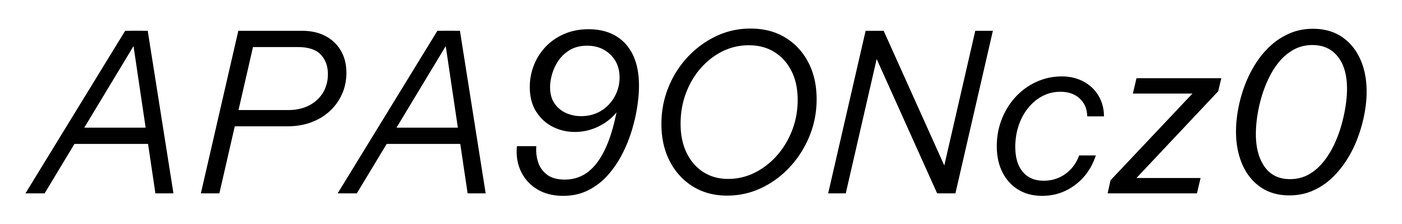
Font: InstrumentSans-Italic_Italic